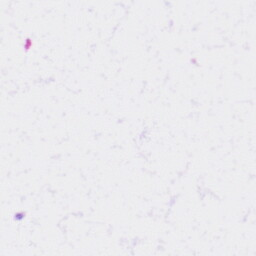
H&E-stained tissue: Liver